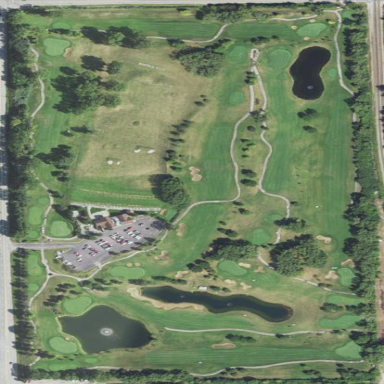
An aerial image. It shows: Golf course surrounded by greenery.